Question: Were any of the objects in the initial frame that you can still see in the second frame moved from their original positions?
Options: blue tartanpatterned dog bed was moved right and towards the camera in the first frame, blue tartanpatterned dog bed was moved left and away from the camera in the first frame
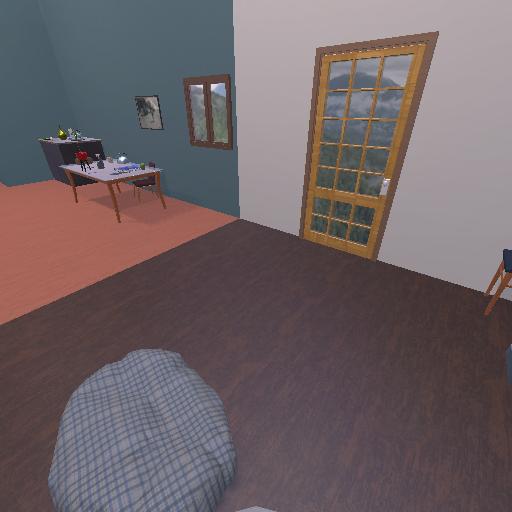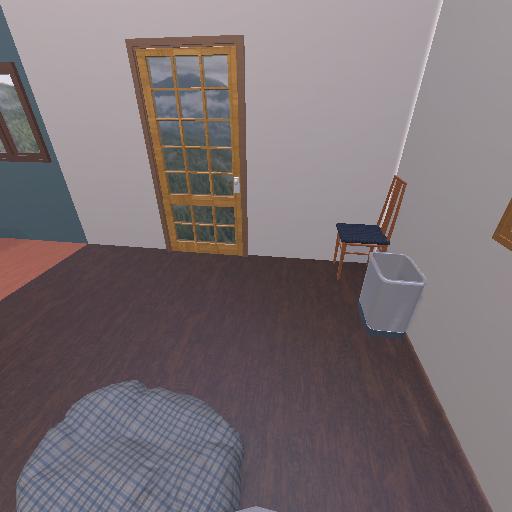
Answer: blue tartanpatterned dog bed was moved right and towards the camera in the first frame